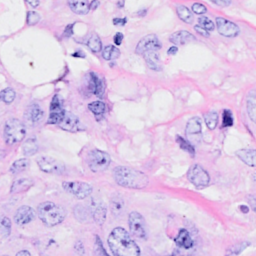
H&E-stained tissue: Breast